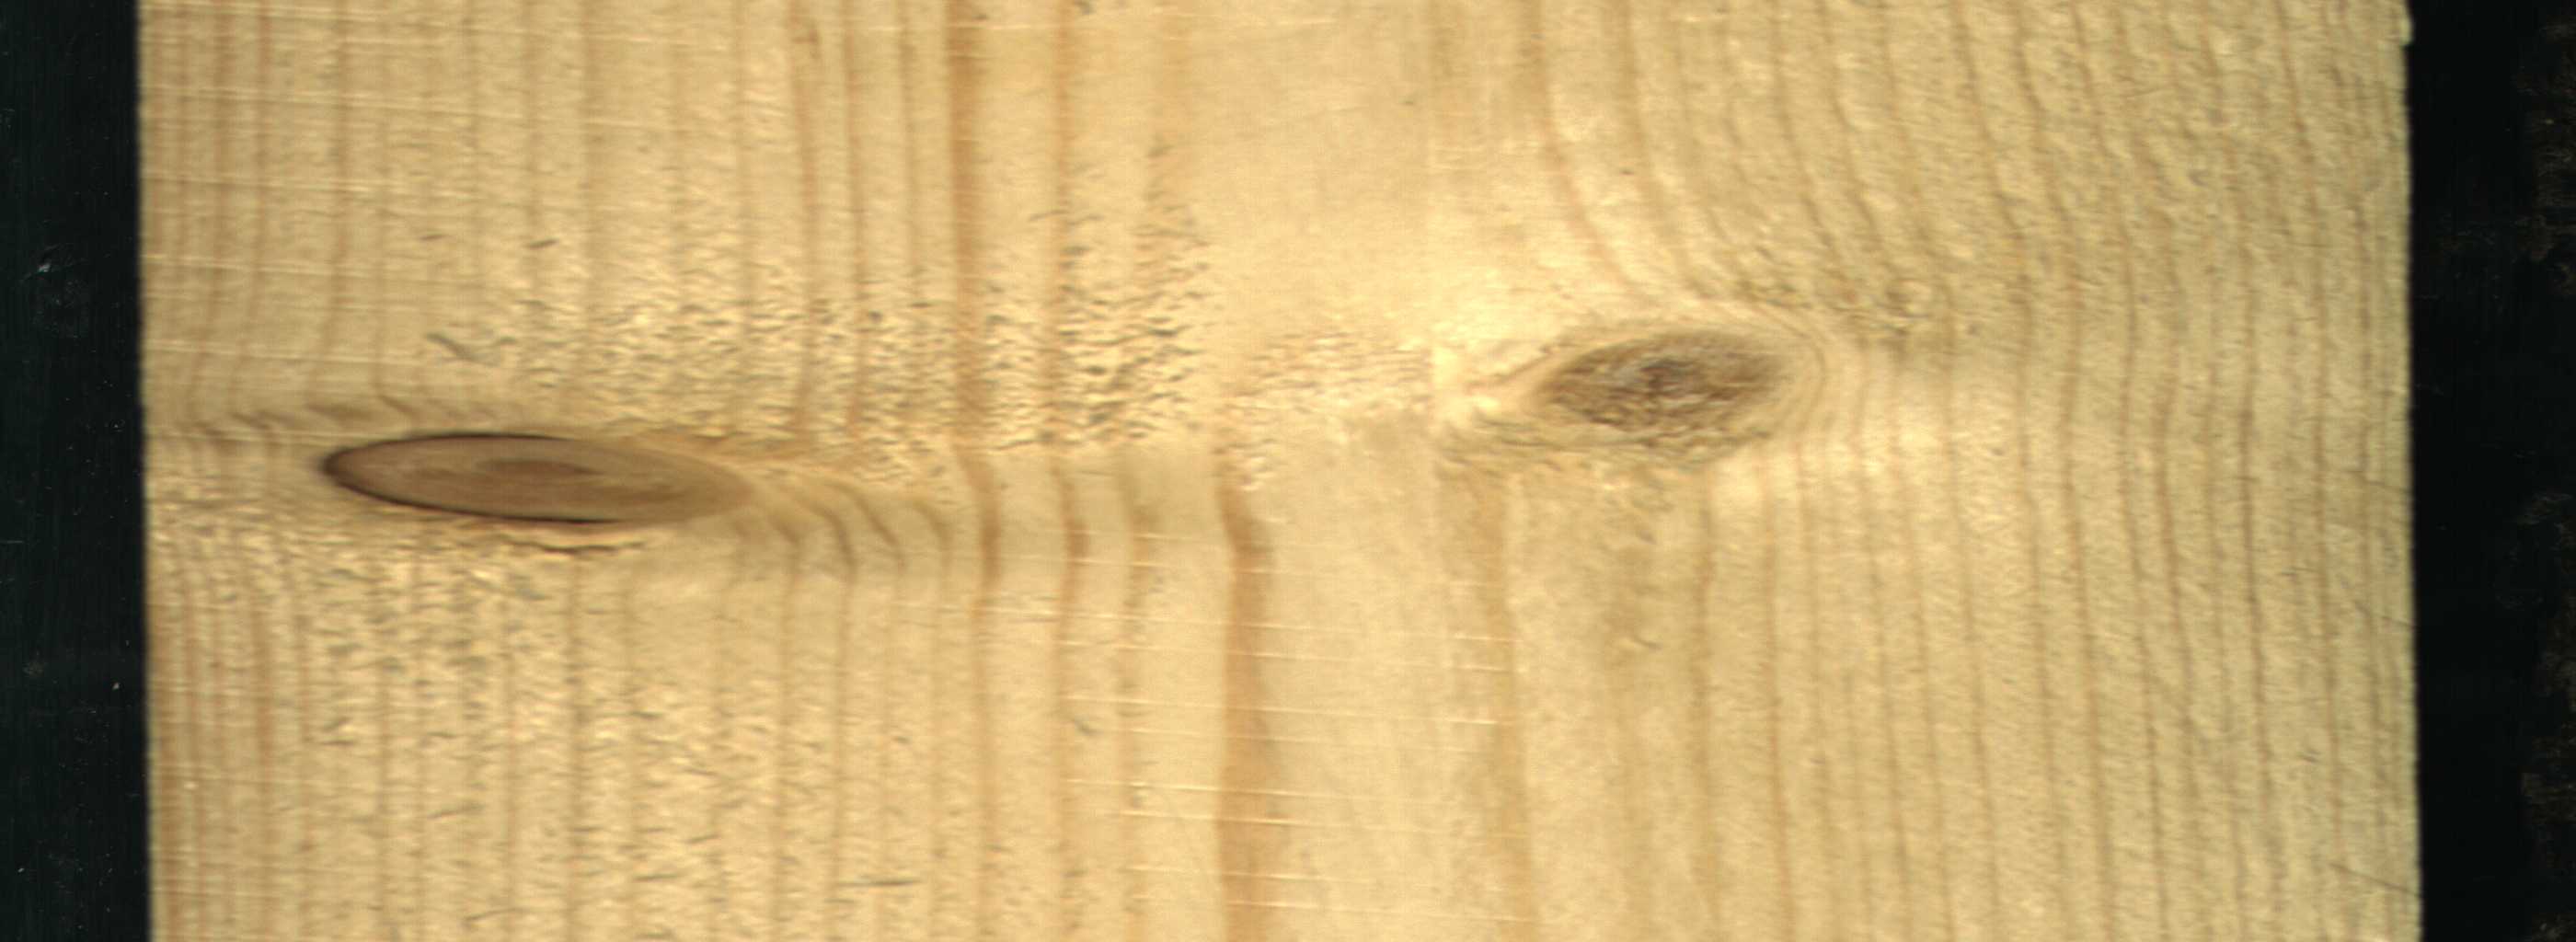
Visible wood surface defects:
Live_Knot
Live_Knot